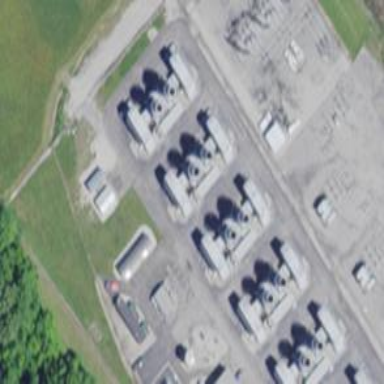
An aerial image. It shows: Gas-powered generator. It is gas turbine type generator.